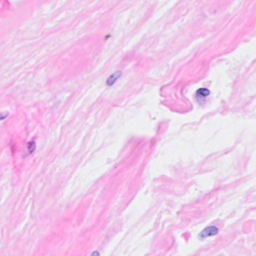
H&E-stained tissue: Breast